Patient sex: F
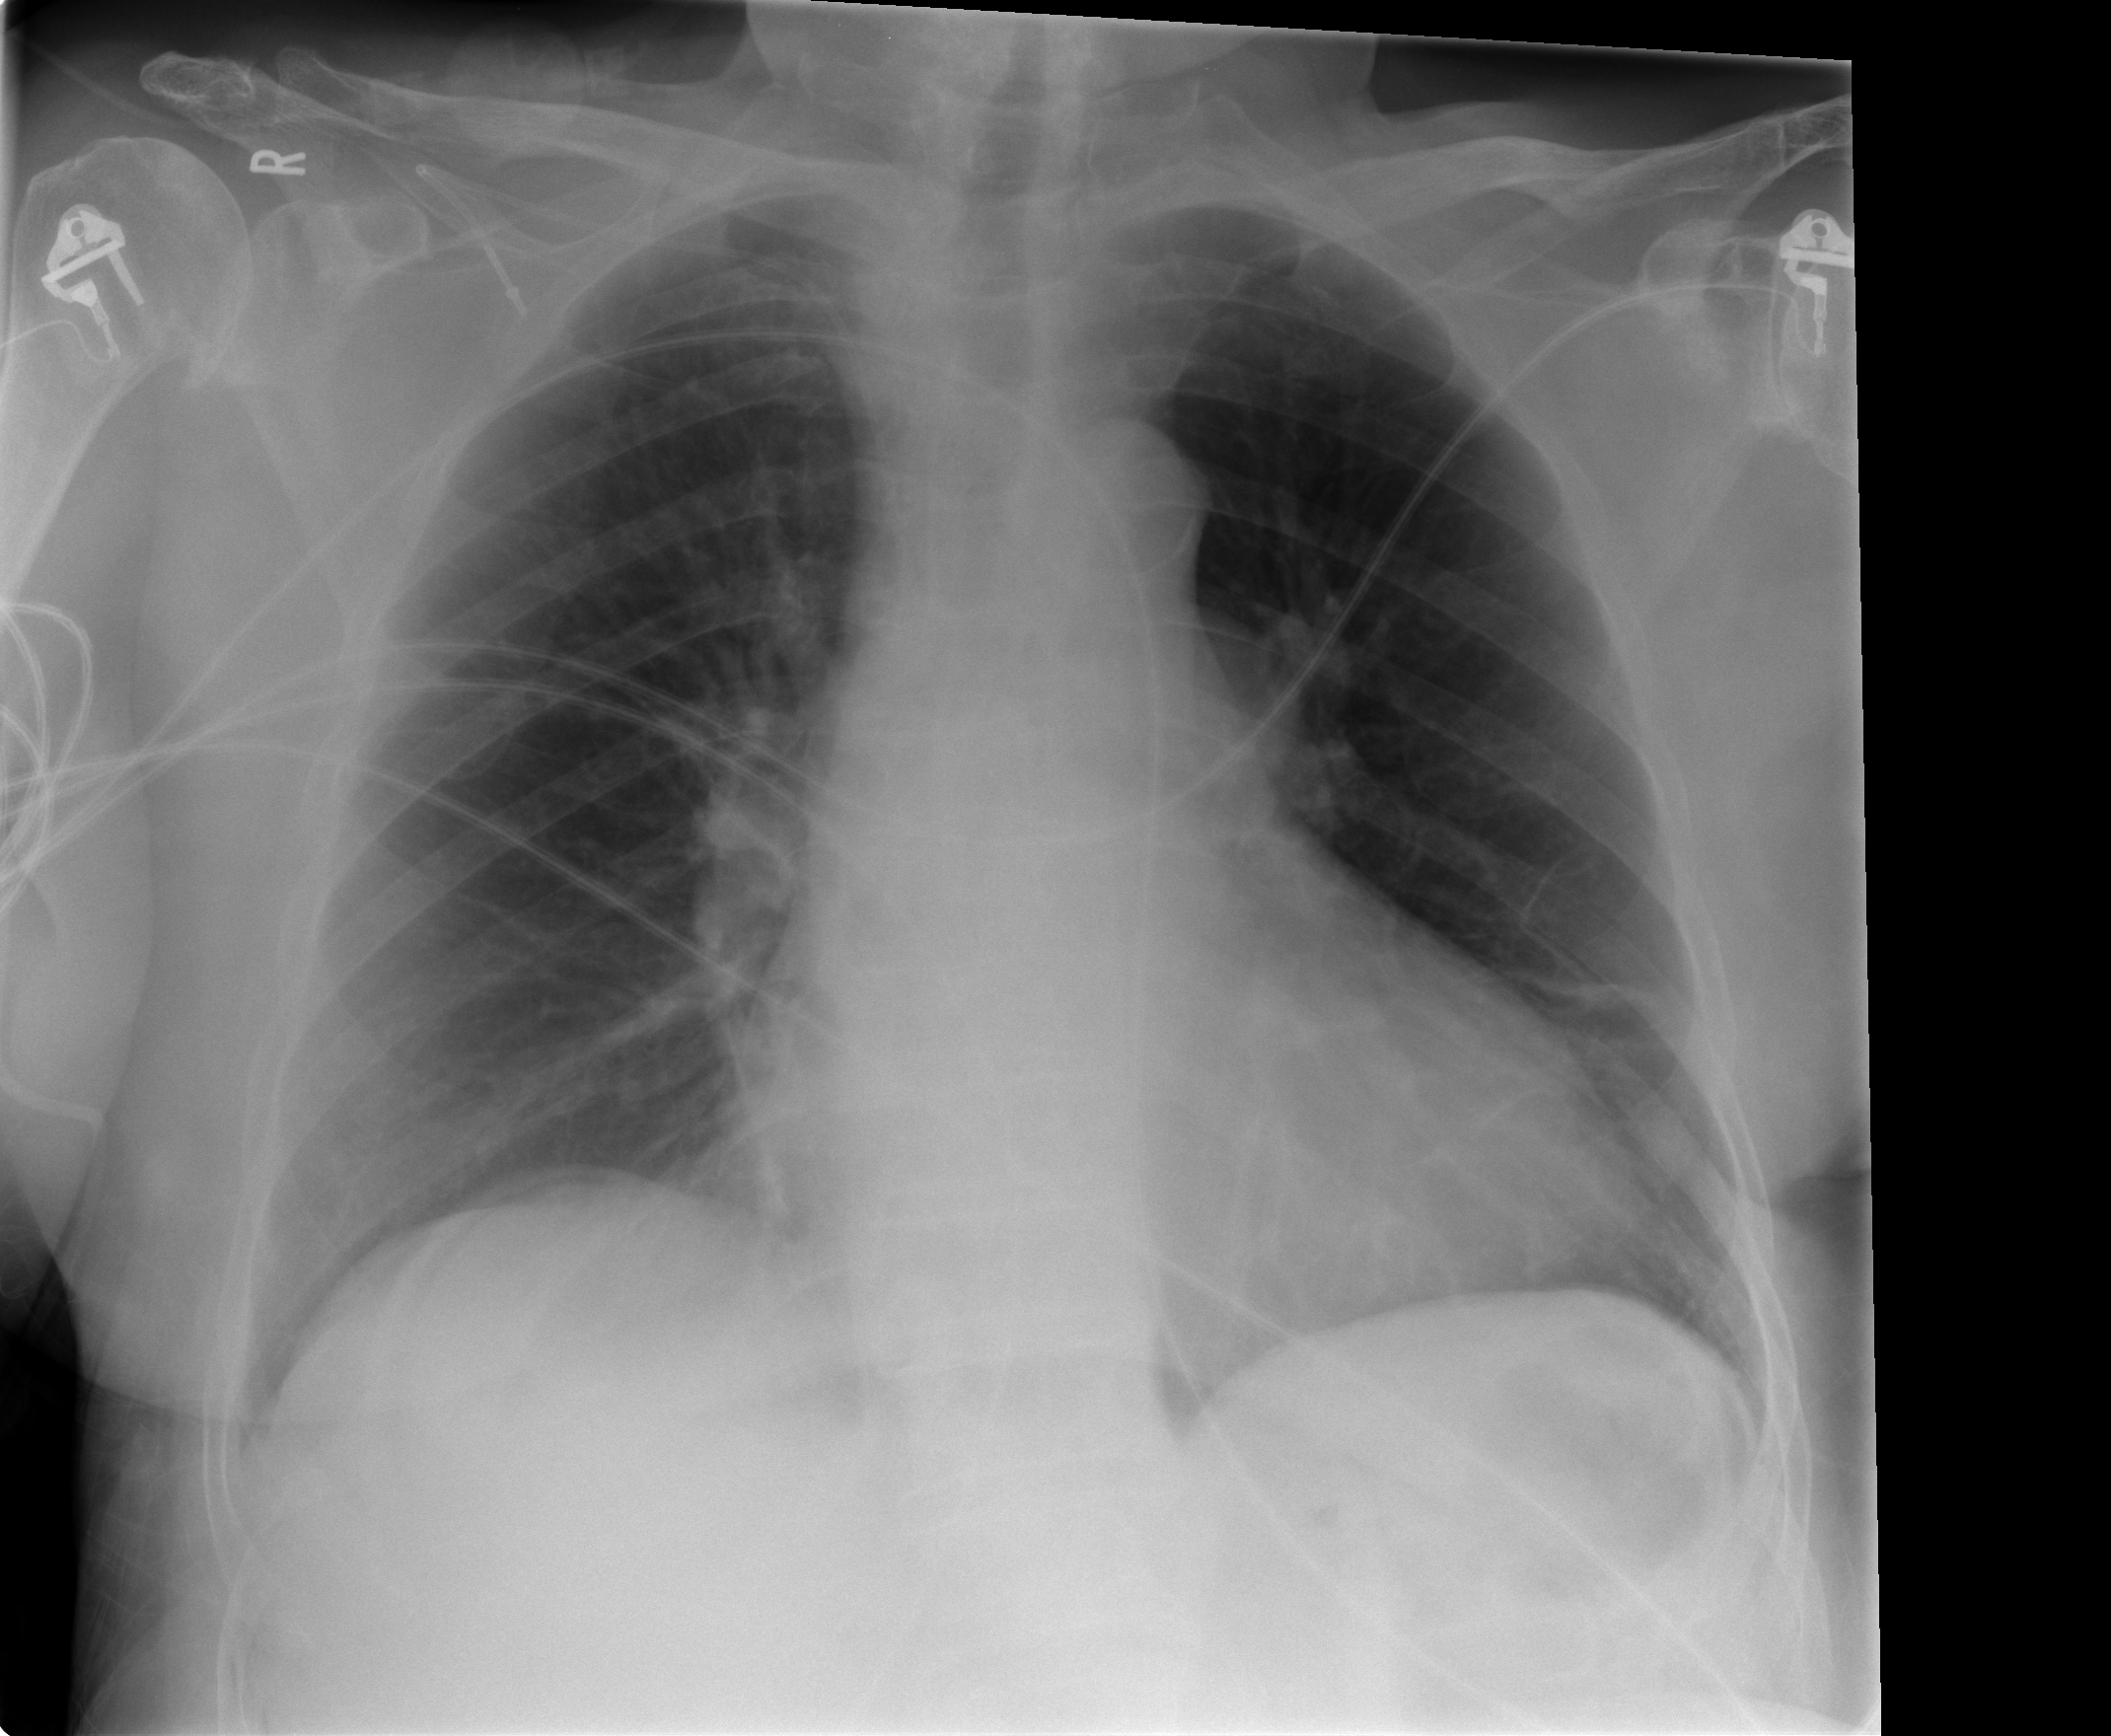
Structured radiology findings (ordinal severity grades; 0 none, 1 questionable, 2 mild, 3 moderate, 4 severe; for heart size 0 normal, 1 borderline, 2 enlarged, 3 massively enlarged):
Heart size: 2
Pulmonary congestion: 0
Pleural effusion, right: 0
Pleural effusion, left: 0
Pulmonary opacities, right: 0
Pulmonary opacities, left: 0
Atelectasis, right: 1
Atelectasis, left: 2